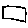
Label: square